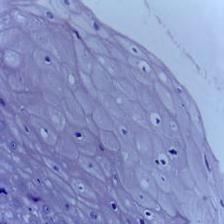
Diagnosis: Normal